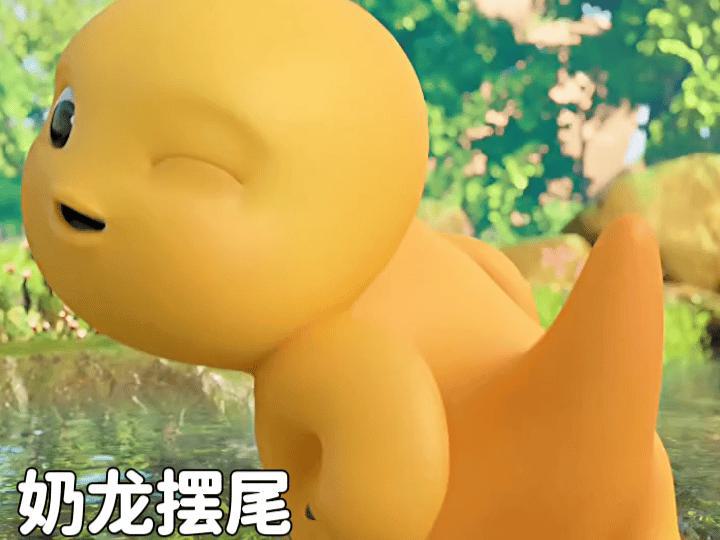
Label: nailong